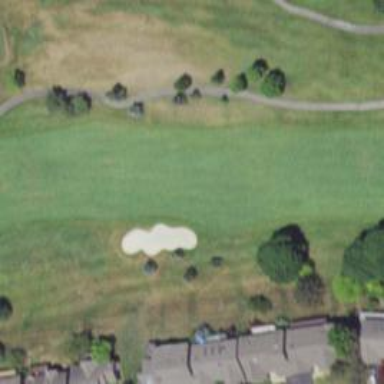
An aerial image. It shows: View of golf hole.